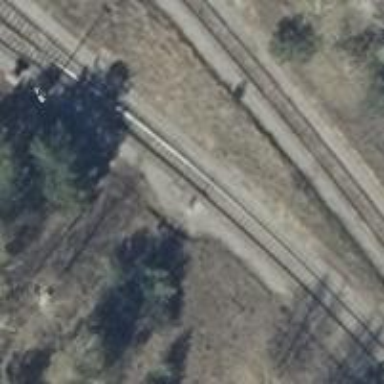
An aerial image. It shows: Railway switch.